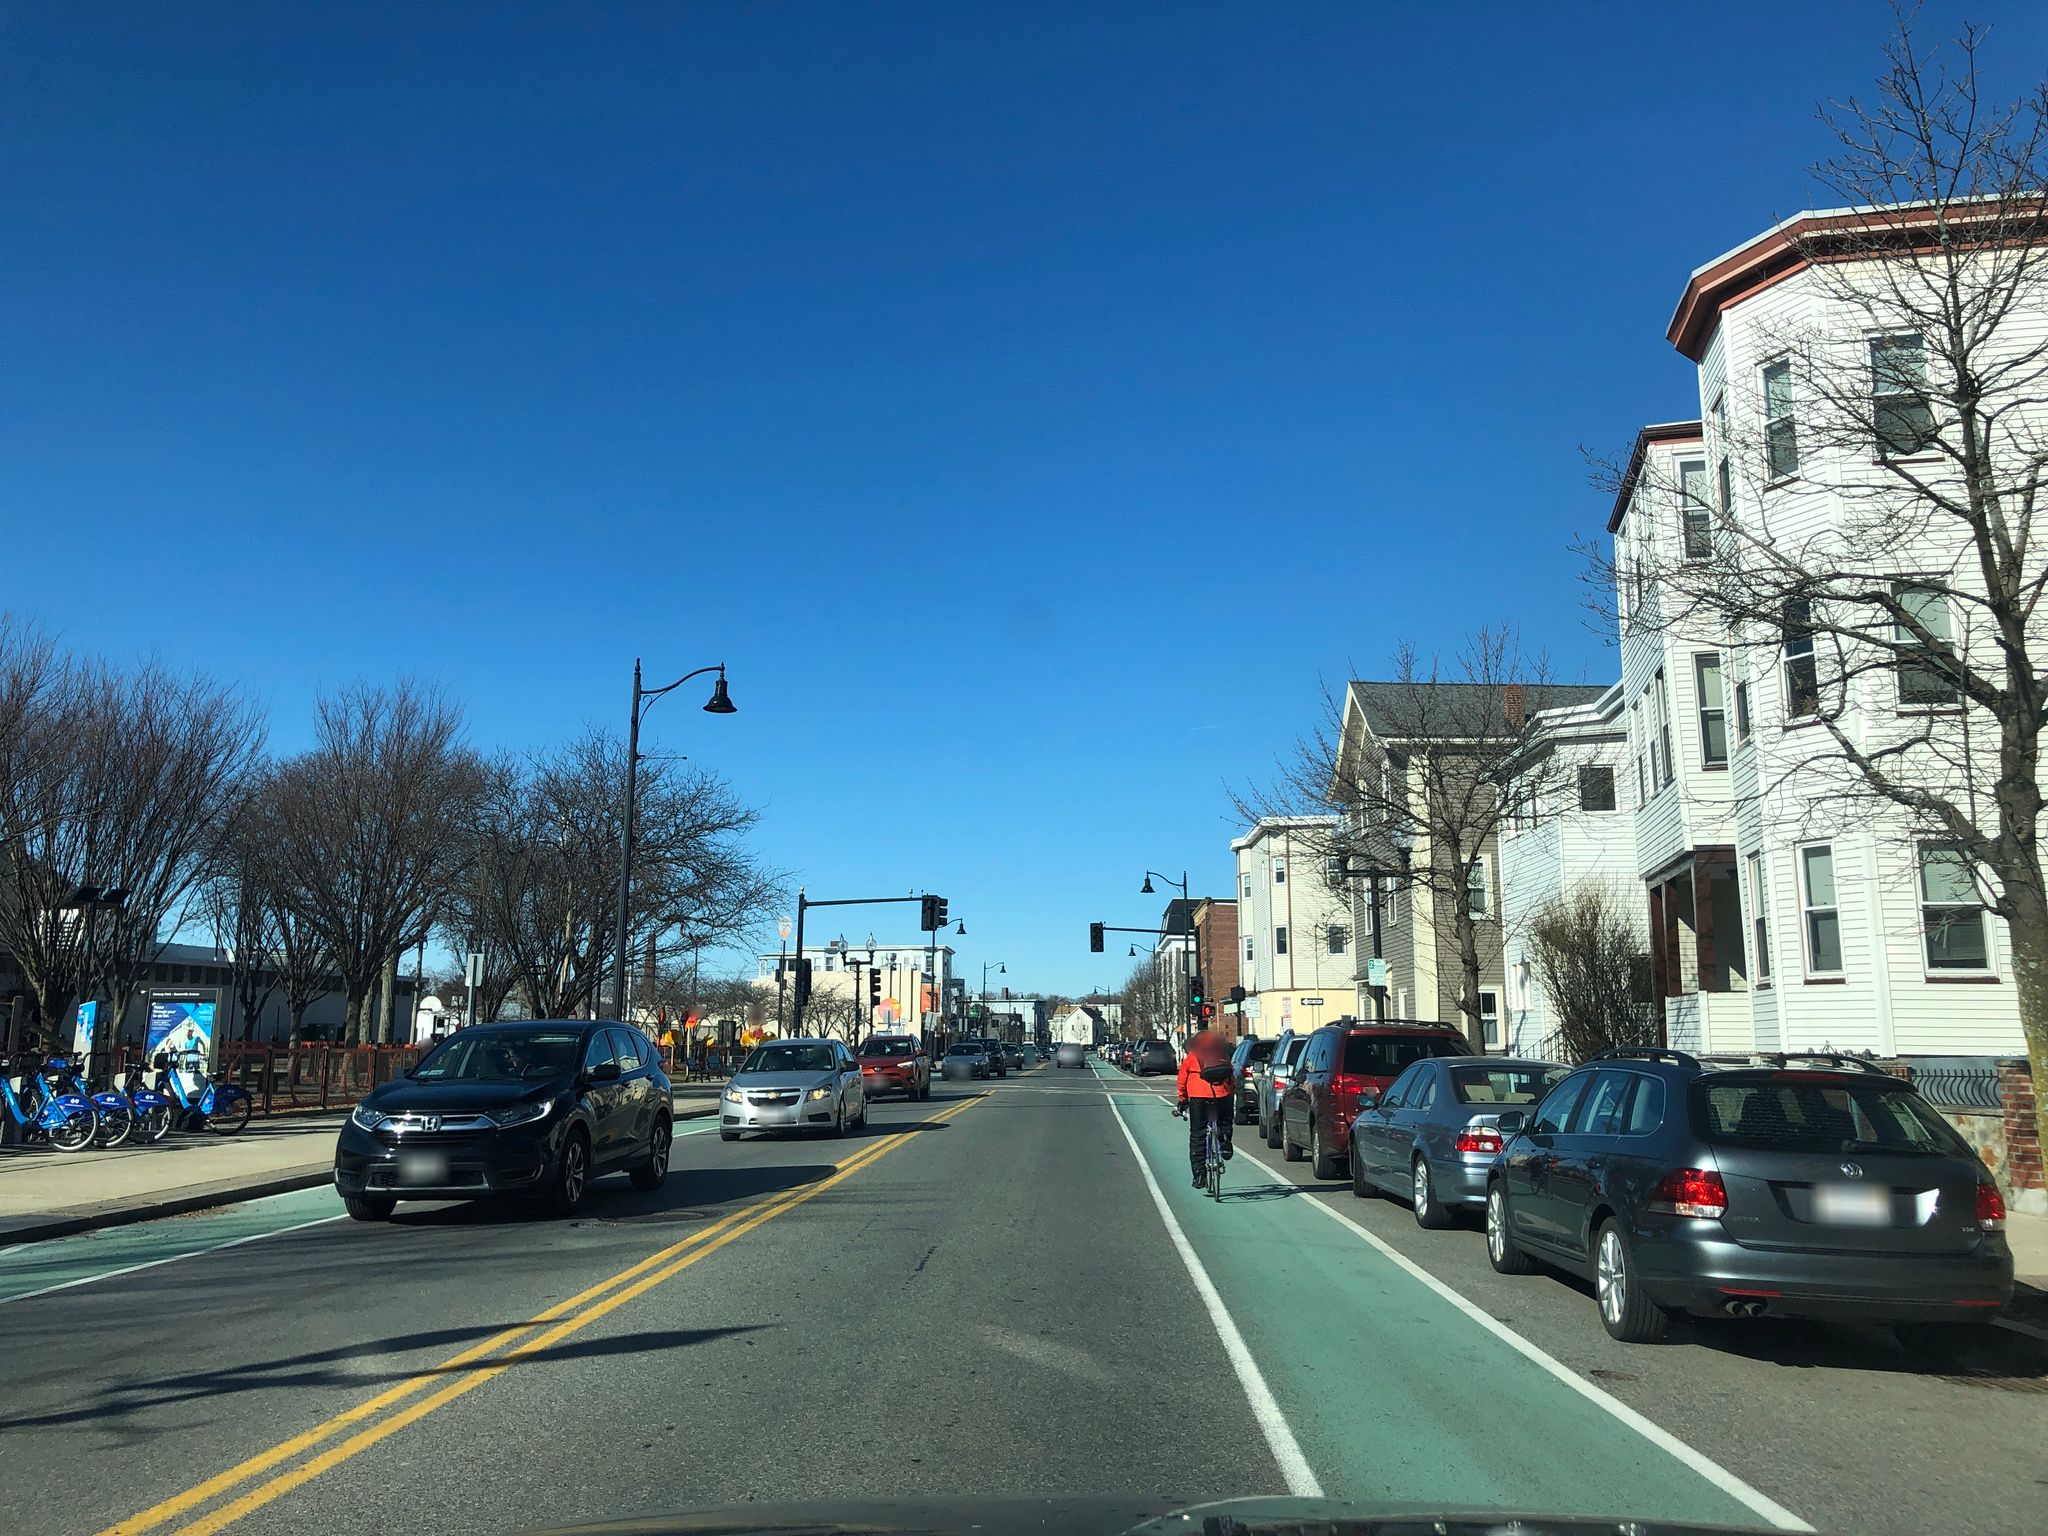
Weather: clear
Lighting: day
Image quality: good
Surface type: driving surface
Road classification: secondary
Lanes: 2
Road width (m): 19.8
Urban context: urban centre
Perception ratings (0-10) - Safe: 7.69, Lively: 9.28, Beautiful: 5.57, Boring: 3.27, Depressing: 1.36, Wealthy: 4.57